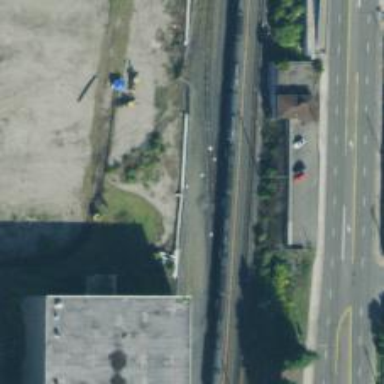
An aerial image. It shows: Railway yard used for servicing trains.